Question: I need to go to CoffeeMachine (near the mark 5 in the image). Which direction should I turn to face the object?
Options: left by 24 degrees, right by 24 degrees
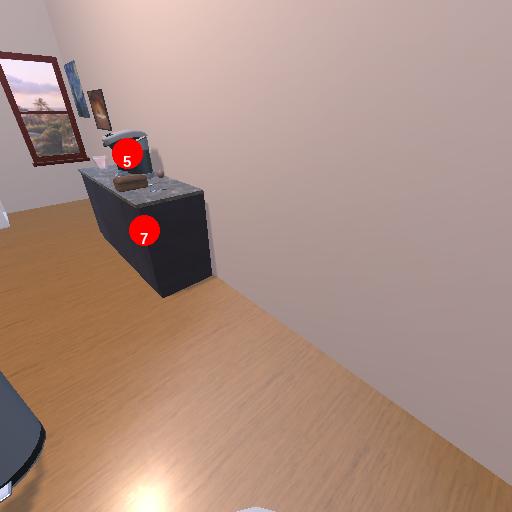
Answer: left by 24 degrees